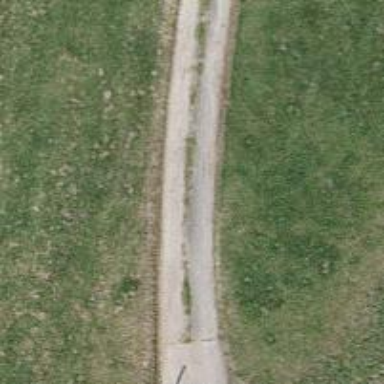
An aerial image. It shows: Driveway with grade 3 track type.